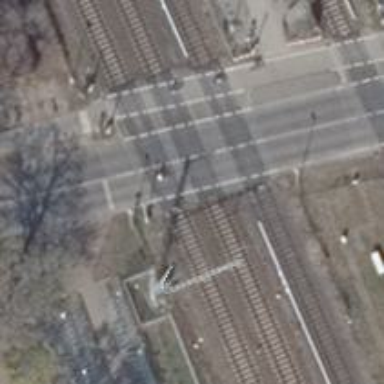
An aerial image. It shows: Light rail railway line with electrified rails.